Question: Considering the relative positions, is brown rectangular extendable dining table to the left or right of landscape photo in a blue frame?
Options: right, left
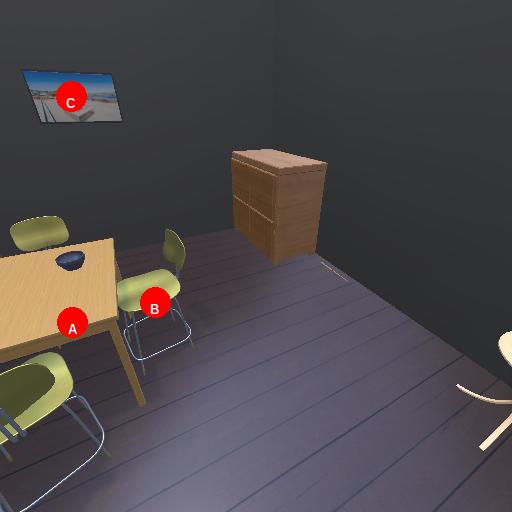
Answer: right